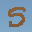
Label: 5